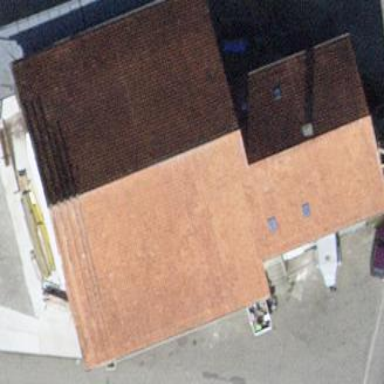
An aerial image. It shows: Gabled roof farm building.